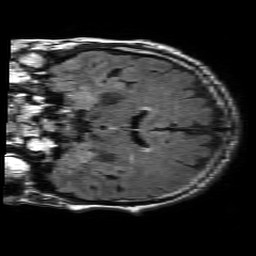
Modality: FLAIR
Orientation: coronal
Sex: male
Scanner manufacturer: philips
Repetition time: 11 s
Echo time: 0.125 s